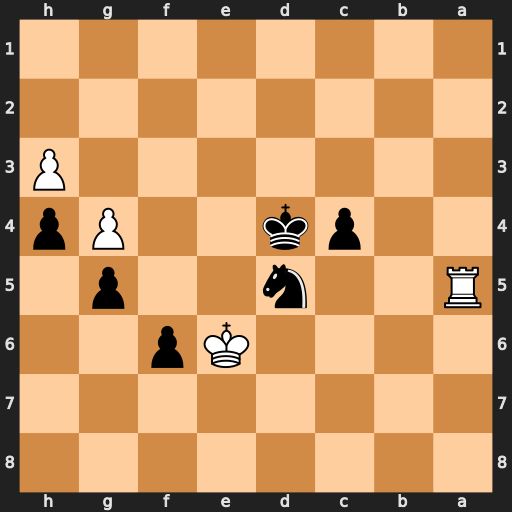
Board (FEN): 8/8/4Kp2/R2n2p1/2pk2Pp/7P/8/8
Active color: b
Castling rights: -
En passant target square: -
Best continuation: Nf4+ Kxf6 Nxh3